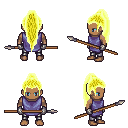
a pixel art fantasy rpg character, male body template, human, dark skin, chain tabard jacket, metal pants, gold extra-long topknot hairstyle, metal gloves, spear, four views (front, back, left, right), 2x2 character sprite sheet, small pixel art, hard edges, no anti-aliasing